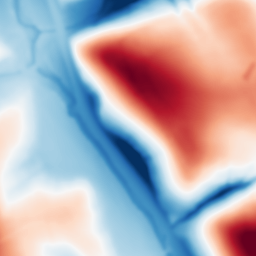
Category: multiscale
Decomposition family: dog
Decomposition parameters: sigma_low: 2
sigma_high: 50
Upsampling method: cubic_catmull_rom
Upsampling parameters: scale: 2
Upsampling scale: 2